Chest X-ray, PA view. Patient: 55 years old, sex M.
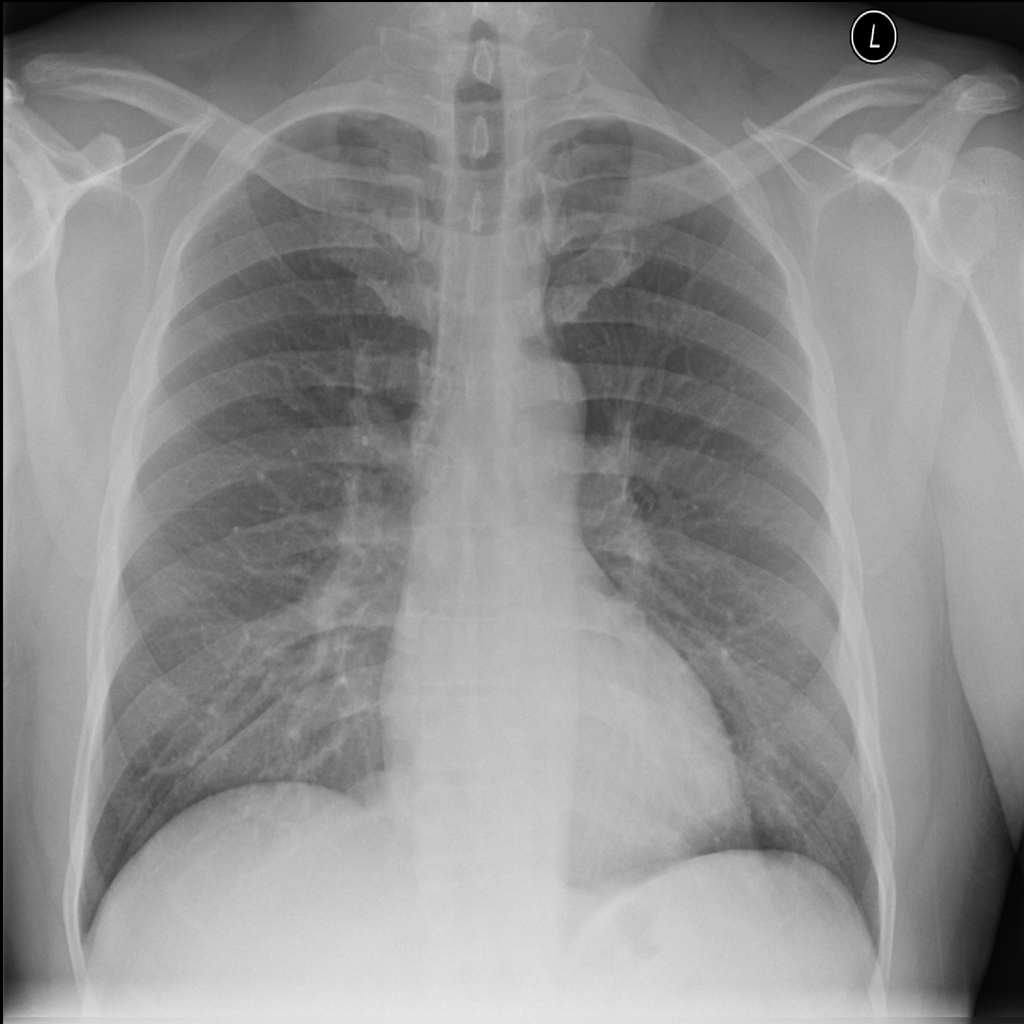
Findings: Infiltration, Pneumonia